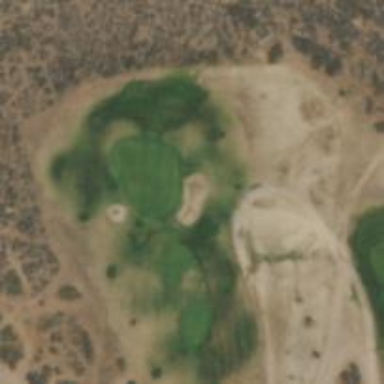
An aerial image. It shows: View of golf hole.